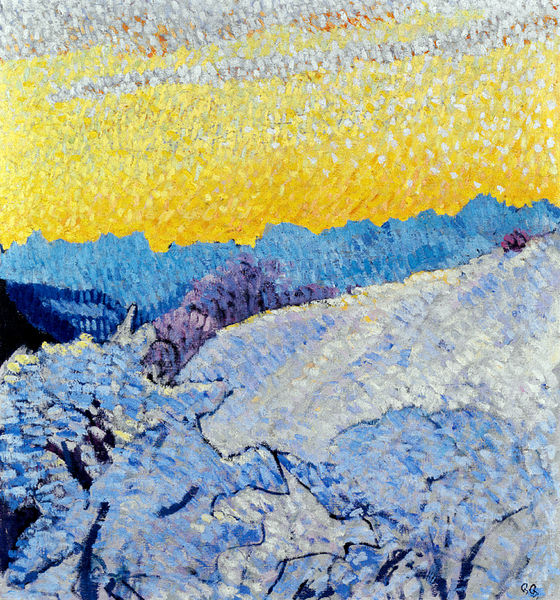
Titel: Sera d'inverno, Winterabend
Künstler: Giovanni Giacometti
Standort: Winterthur
Institution: Stiftung für Kunst, Kultur und Geschichte
Schlagwörter: baum, berg, blau, felsen, gemälde, himmel, schatten, weiß, wolken, bäume, gelb, impressionismus, kubismus, landschaft, bunt, frankreich, grau, licht, orange, pastell, schwarz, vordergrund, eis, rot, schnee, wiese, wolke, zaun, muster, bild, signatur, öl, feld, felder, horizont, hügel, natur, sonnenaufgang, sonne, gold, wald, hellblau, pointilismus, weizen, berge, farben, gebirge, kette, modern, sonnenlicht, farbe, lila, sonnenuntergang, alm, winter, dunkelblau, impressionistisch, monet, punkte, helligkeit, alpen, tupfen, pinsel, pinselstrich, schwaru, seurat, winterlandschaft, himel, balu, schneefall, golden, zahn, mischung, pointillismus, pisarro, gestrichelt, blaue, 1920, blau und gelb, fehlfarben, gelbes rapsfeld, reinfarbig